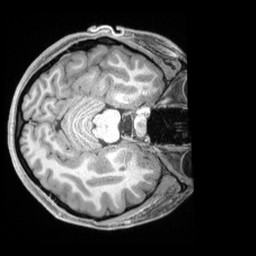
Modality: T1w
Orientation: axial
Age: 25
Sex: female
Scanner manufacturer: siemens
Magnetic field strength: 3 T
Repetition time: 2.4 s
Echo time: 0.00226 s